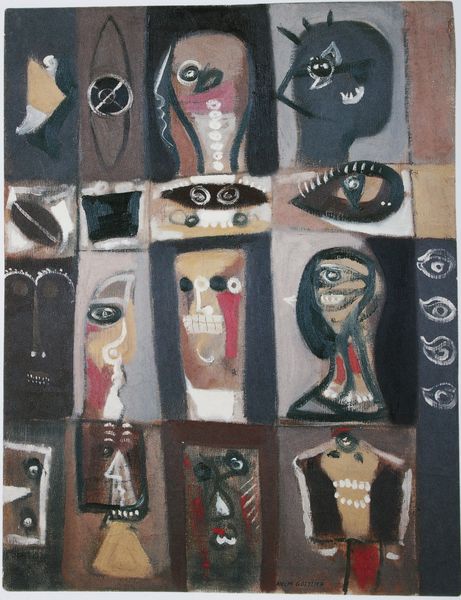
Titel: Eyes of Oedipus
Künstler: Adolph Gottlieb
Schlagwörter: blau, dunkel, kopf, mann, weiß, frauen, gelb, grün, komposition, kubismus, menschen, ocker, braun, frau, grau, haar, hell, kariert, köpfe, mund, männer, nase, profil, schwarz, blick, rot, beige, karo, malerei, muster, ornament, gesichter, augen, gesicht, mensch, fünf, hals, portrait, porträt, signatur, felder, auge, haare, augenbrauen, frontal, lächeln, schrift, moderne, abstrakt, afrika, fläche, flächen, modern, linien, naiv, primitivismus, sepia, münder, nasen, kaffee, collage, surrealismus, rechtecke, lachen, vier, maske, rechteck, linie, porträts, hälse, portraits, vereinfacht, quadrate, geometrisch, gebiss, zähne, weissw, kiefer, picasso, quadrat, viereck, vierecke, raster, zahn, verzerrt, masken, bohne, geichter, pablo, pablo picasso, ozeanien, africa, kaffeebohne